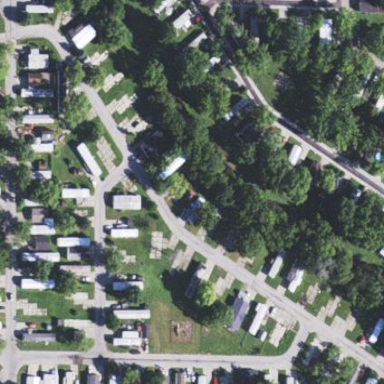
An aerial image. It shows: Residential neighbourhood with trailer park.